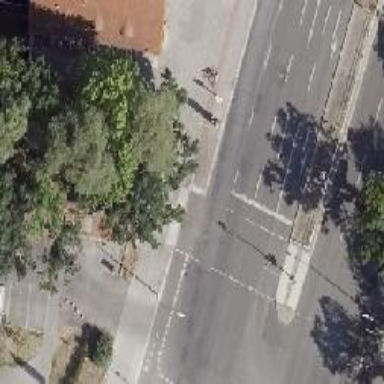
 there is parallel parking lane and cycle track."